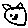
Label: cat